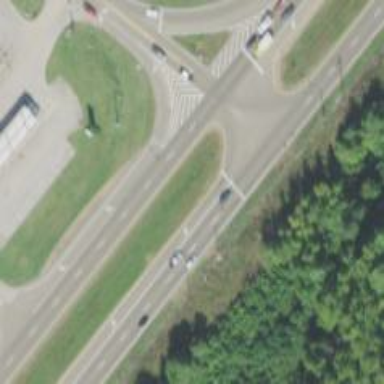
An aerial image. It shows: Asphalt dual carriageway classified as trunk highway.